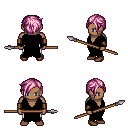
a pixel art fantasy rpg character, male body template, human, dark skin, black robe, white pants, pink pixie cut hairstyle, leather bracers, brown shoes, spear, four views (front, back, left, right), 2x2 character sprite sheet, small pixel art, hard edges, no anti-aliasing